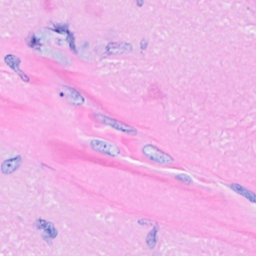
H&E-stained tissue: Breast